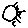
Label: sun